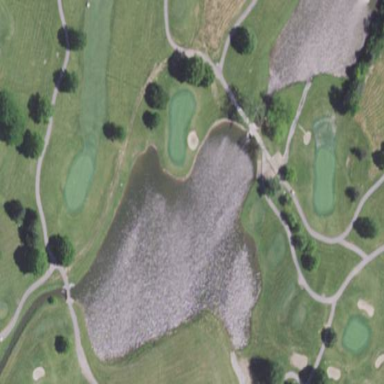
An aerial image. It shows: Water hazard on golf course.